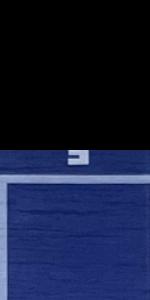
Label: Empty